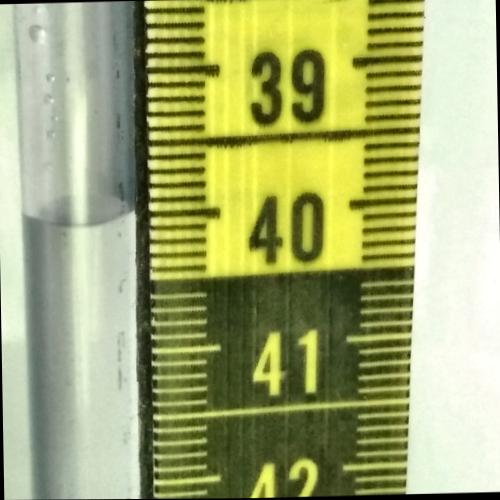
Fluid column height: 40.0 cm